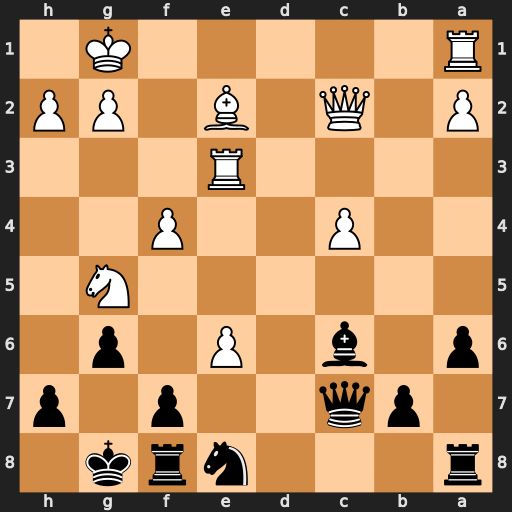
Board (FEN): r3nrk1/1pq2p1p/p1b1P1p1/6N1/2P2P2/4R3/P1Q1B1PP/R5K1
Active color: b
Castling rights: -
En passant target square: -
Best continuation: Qxf4 Qd2 Qxg5